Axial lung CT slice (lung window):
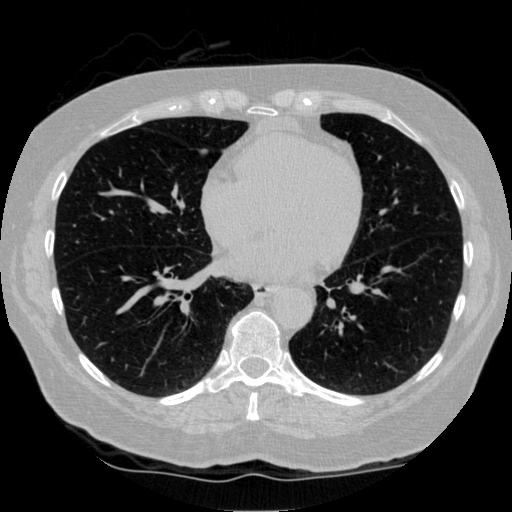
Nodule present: yes
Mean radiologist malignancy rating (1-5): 3